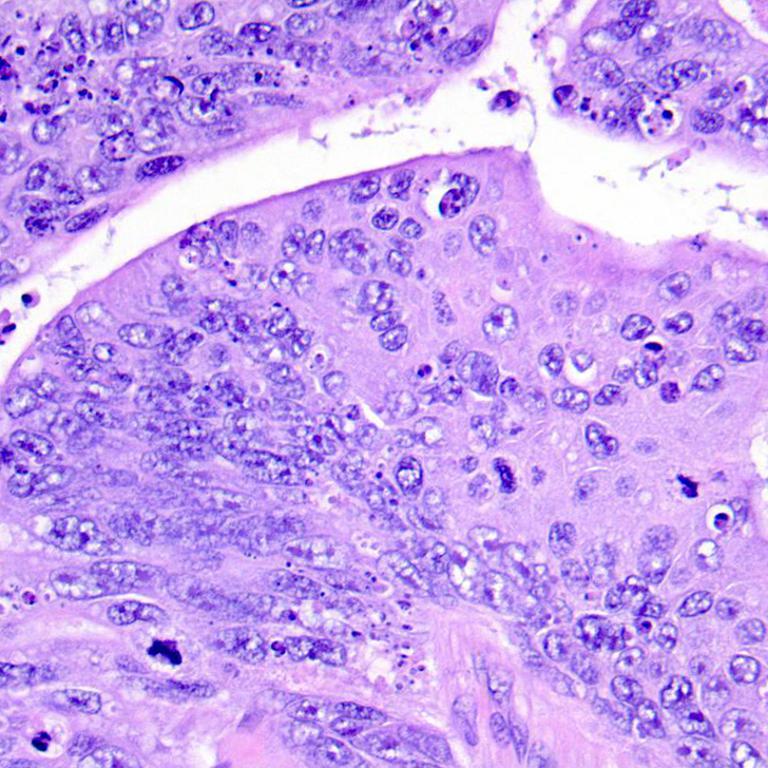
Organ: colon
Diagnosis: adenocarcinomas